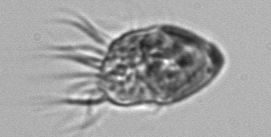
Label: Strombidium_morphotype1